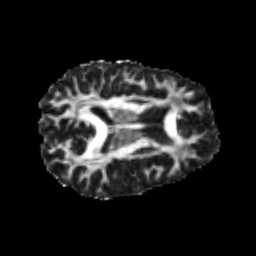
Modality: FA
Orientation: axial
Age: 25
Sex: male
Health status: healthy
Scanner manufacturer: philips
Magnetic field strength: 3 T
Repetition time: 4.366 s
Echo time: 0.09797 s